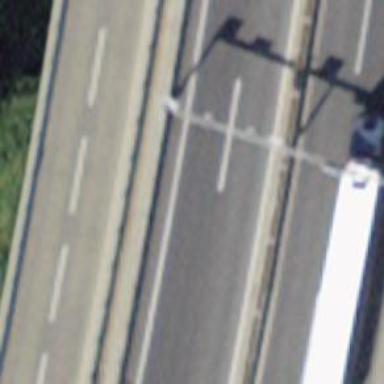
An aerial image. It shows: Gantry with traffic signal lights.